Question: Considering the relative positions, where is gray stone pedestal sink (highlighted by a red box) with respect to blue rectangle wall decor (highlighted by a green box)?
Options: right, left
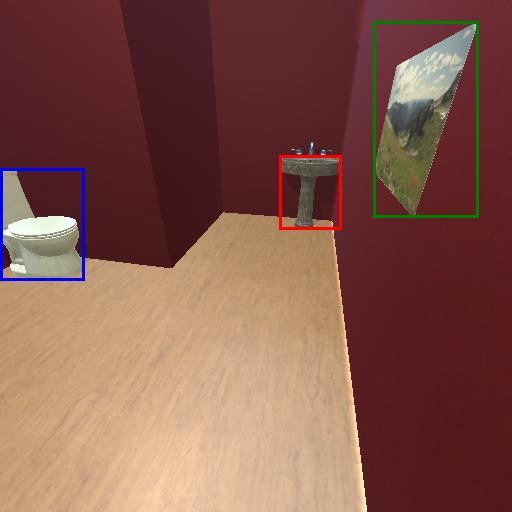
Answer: right